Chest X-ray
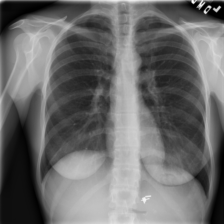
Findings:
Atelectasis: negative
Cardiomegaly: negative
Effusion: negative
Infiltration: negative
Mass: negative
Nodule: negative
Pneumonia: negative
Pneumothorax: negative
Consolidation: negative
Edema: negative
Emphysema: negative
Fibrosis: negative
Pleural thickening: negative
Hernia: negative